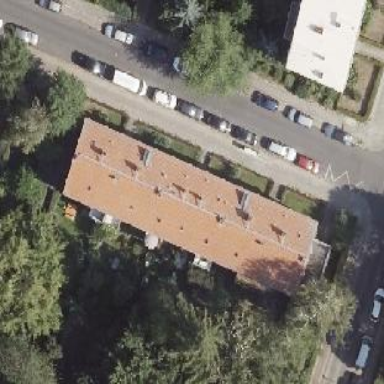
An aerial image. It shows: Gabled roof apartments building.